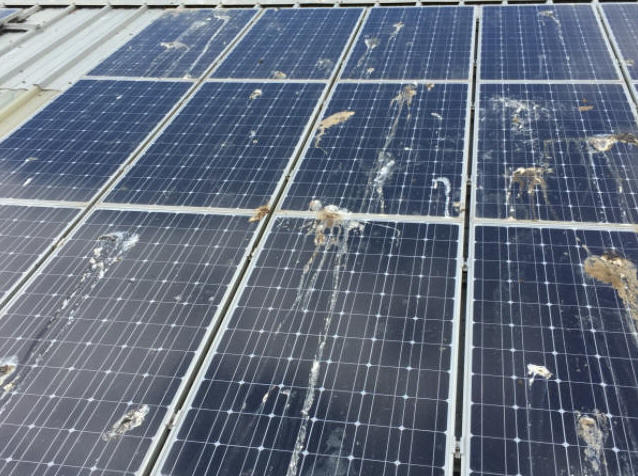
Label: Bird-drop